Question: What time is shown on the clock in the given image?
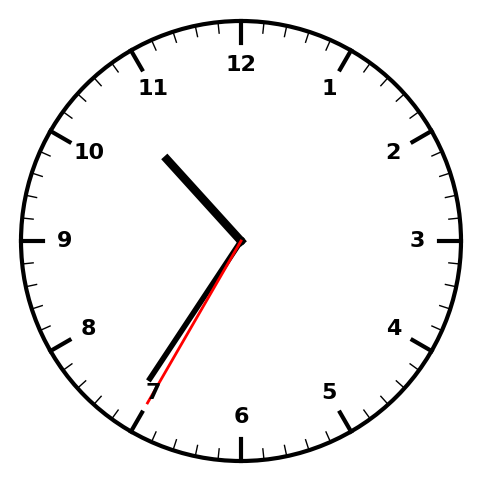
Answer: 10:35:35